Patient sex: F
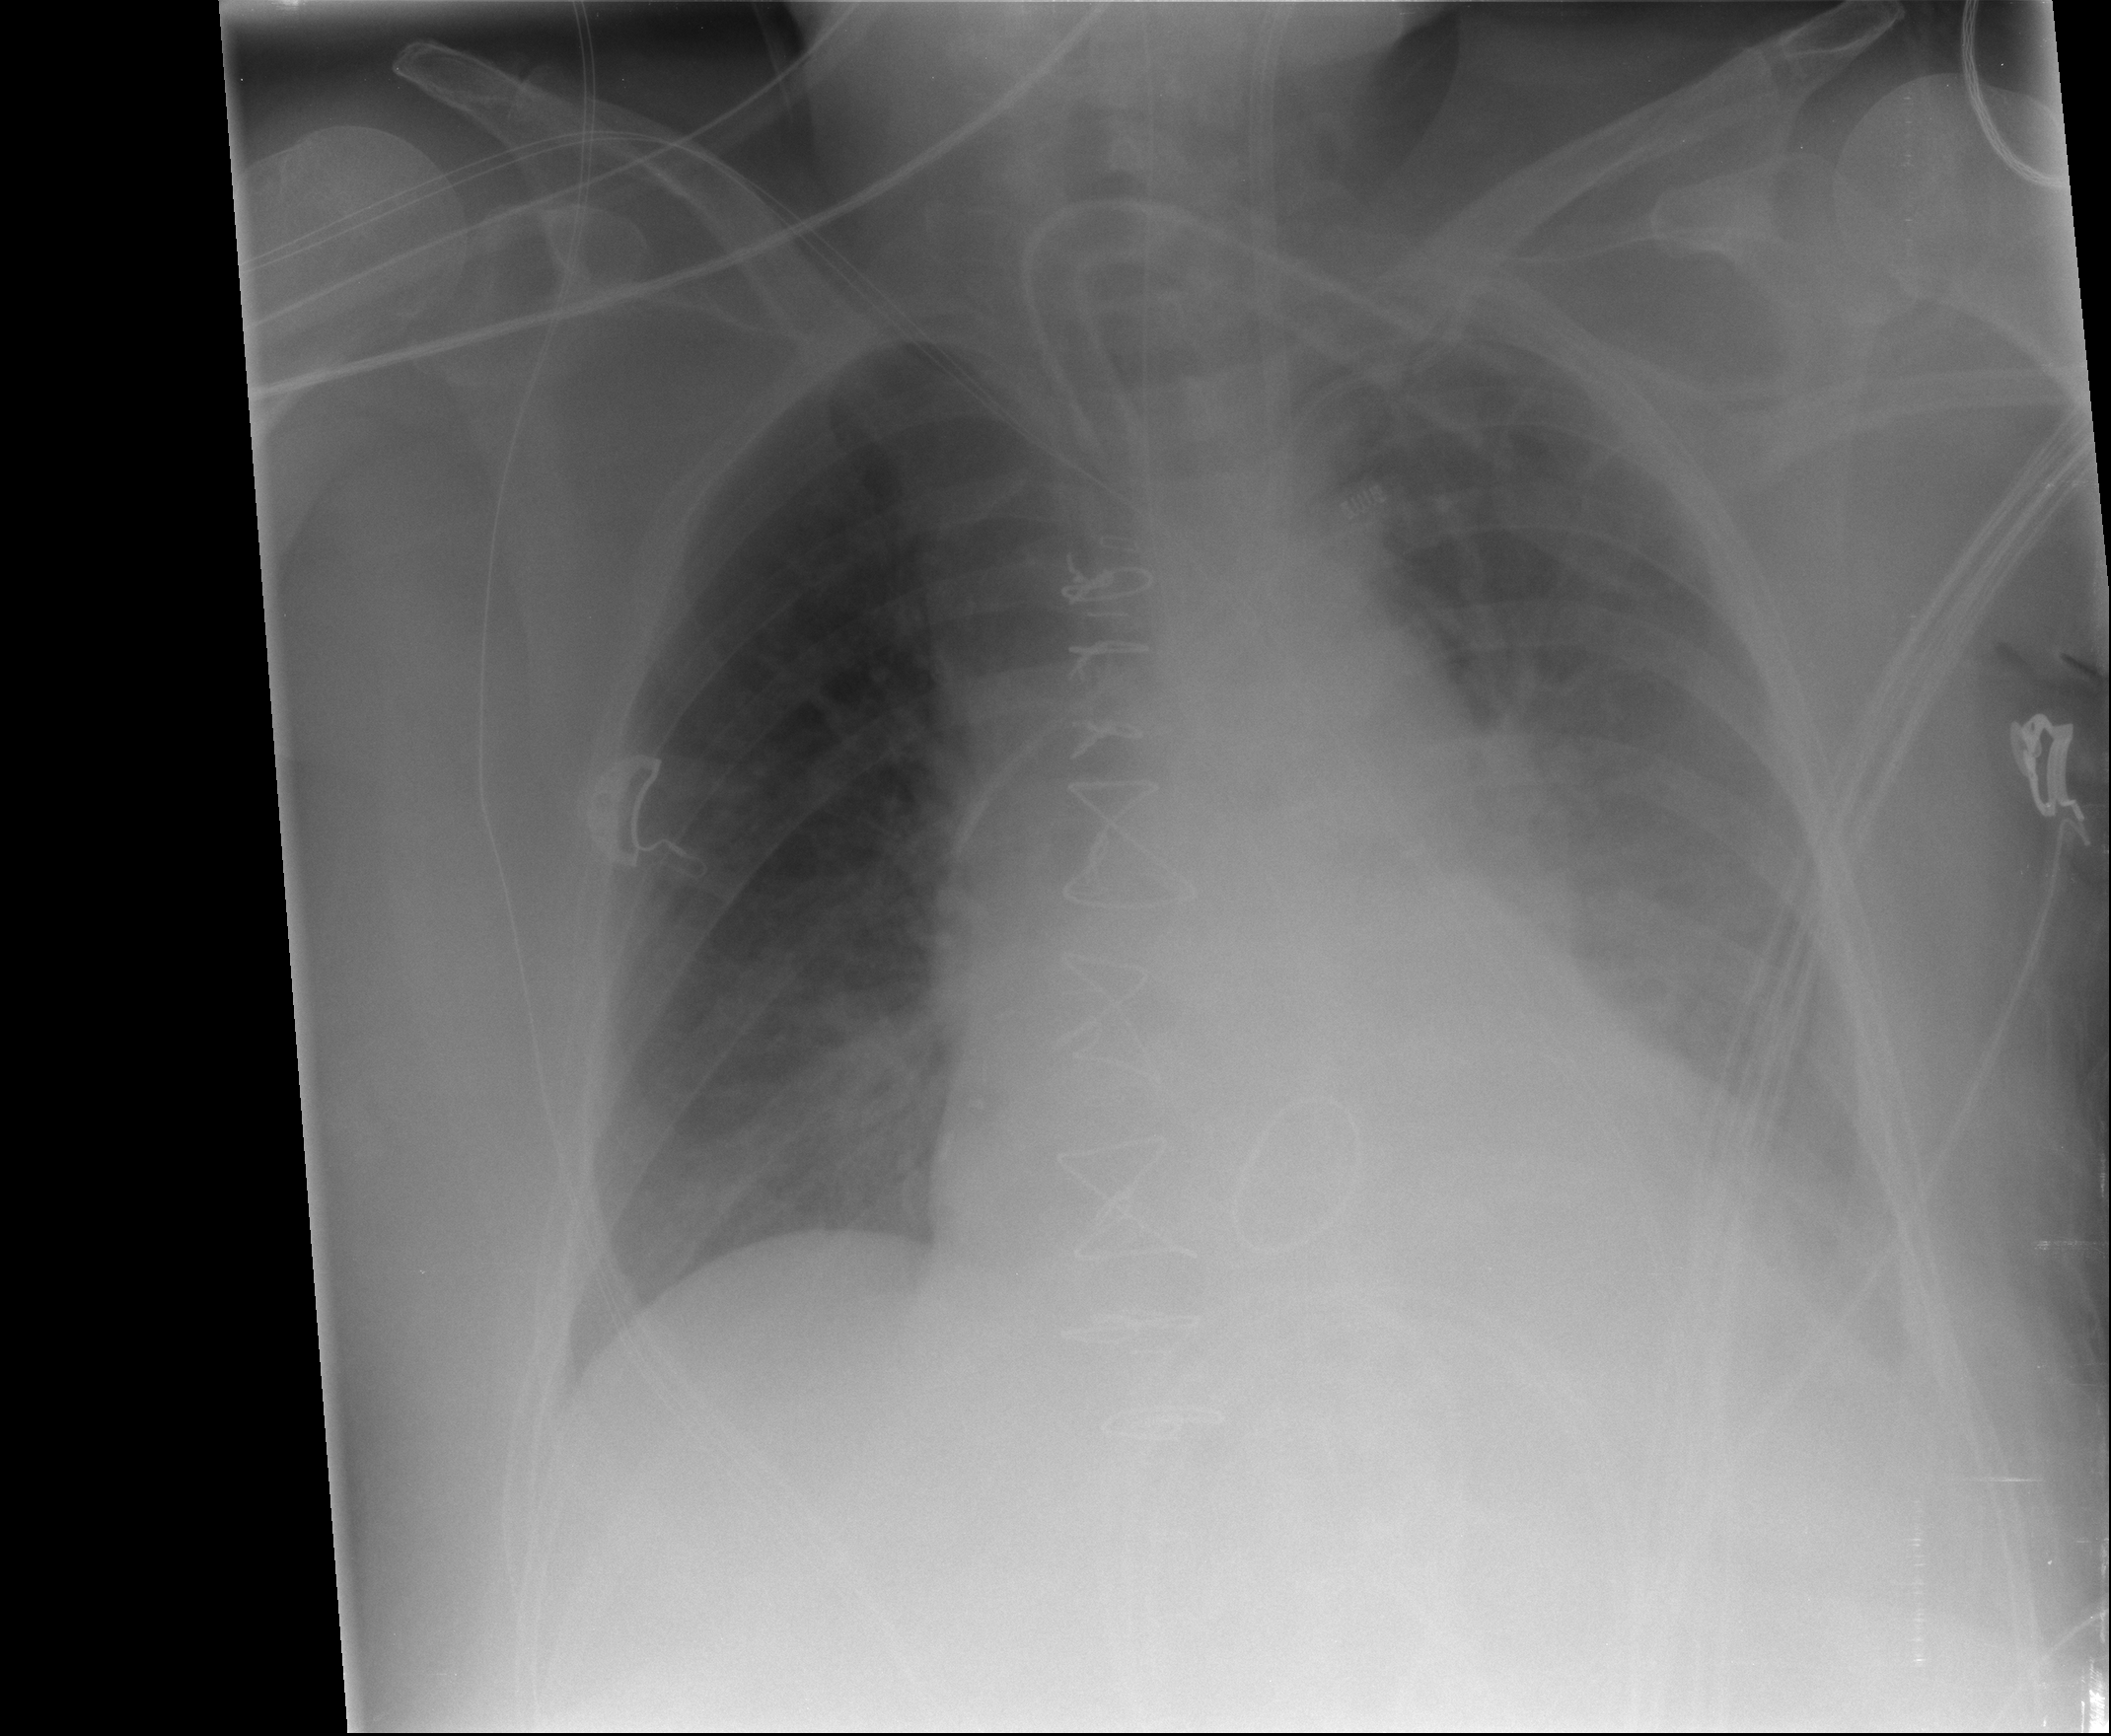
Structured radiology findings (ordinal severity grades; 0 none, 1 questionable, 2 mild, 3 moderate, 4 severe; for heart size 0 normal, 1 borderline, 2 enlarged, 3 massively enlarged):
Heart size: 1
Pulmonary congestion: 0
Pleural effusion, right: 0
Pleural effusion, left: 2
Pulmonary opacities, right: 0
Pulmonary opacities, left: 0
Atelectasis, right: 0
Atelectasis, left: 2